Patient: sex F, age 60
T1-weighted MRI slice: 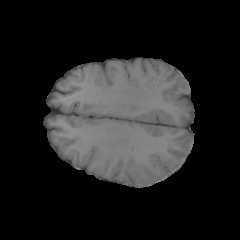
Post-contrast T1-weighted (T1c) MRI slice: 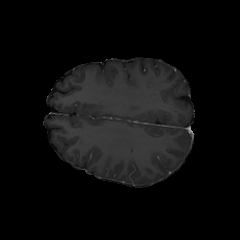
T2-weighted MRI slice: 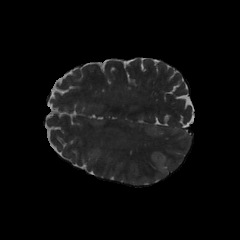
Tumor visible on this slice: yes
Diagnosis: Glioblastoma, IDH-wildtype
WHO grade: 4